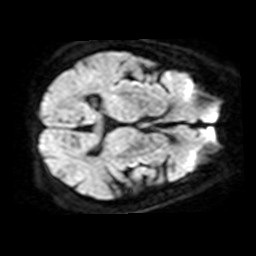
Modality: TRACE
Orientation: axial
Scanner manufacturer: philips
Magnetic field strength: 1.5 T
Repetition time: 3.122 s
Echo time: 0.06163 s